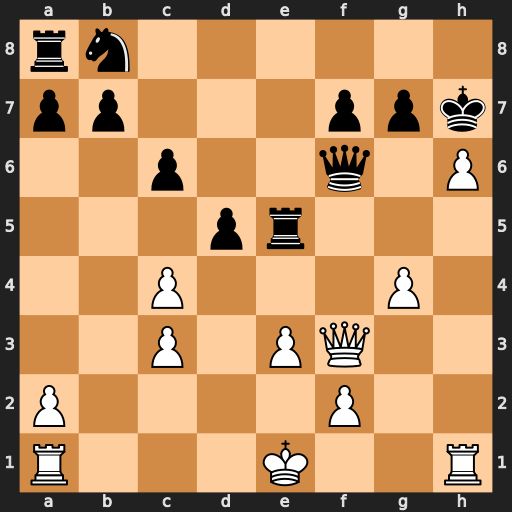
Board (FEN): rn6/pp3ppk/2p2q1P/3pr3/2P3P1/2P1PQ2/P4P2/R3K2R
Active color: w
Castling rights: KQ
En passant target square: -
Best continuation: hxg7+ Kxg7 Rh7+ Kxh7 Qxf6